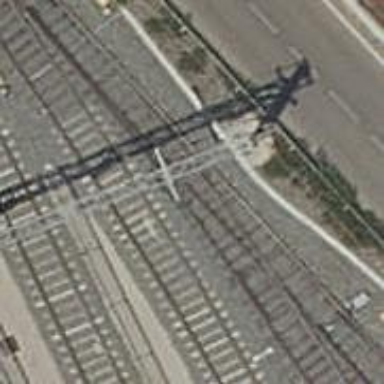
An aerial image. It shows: Rail yard with electrified contact lines for the trains.